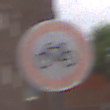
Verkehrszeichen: VerbotRadverkehr
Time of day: MorningAfternoon
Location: Outdoor (Urban)
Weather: Overcast
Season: NotSpecified
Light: Natural